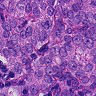
Metastatic tissue present: yes